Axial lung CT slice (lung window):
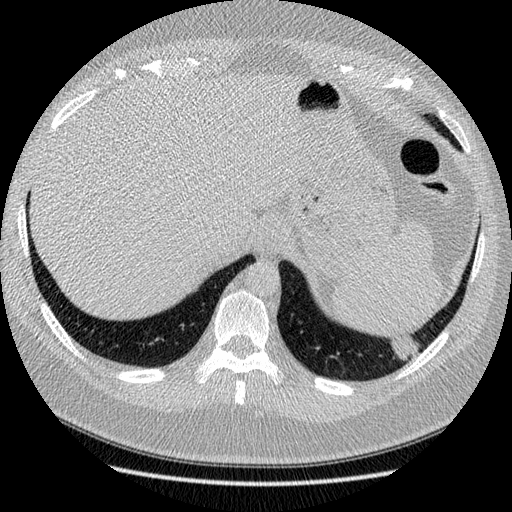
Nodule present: yes
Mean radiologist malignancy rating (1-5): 3.25